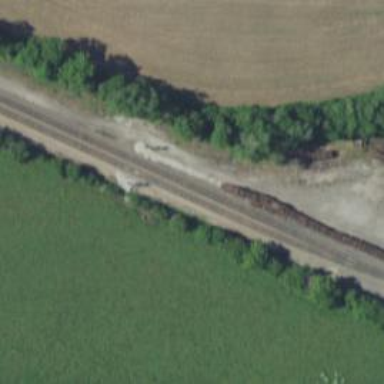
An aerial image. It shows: Abandoned railway.